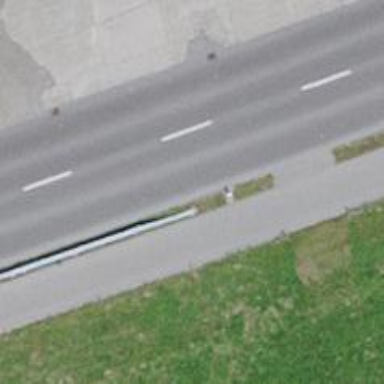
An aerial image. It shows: Guard rail.